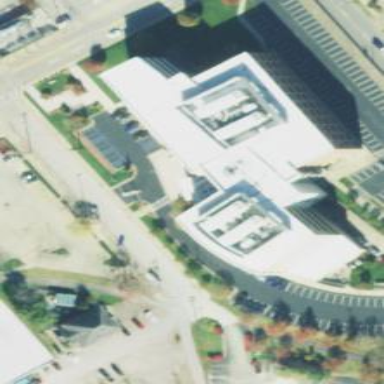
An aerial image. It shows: Government office building.